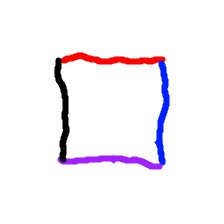
Shape: square